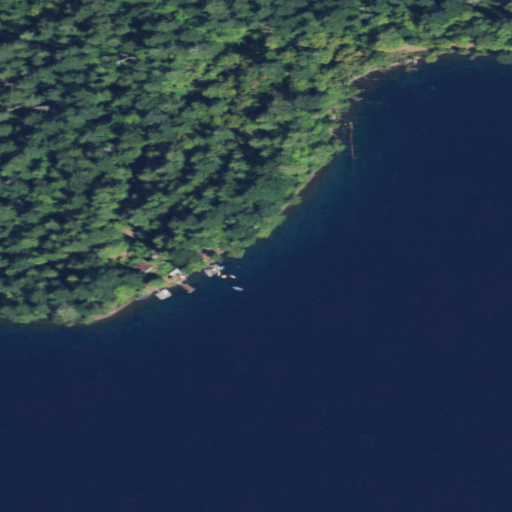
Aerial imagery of cape in Washington named Neagle Point containing open water, evergreen forest, open development, and mixed forest